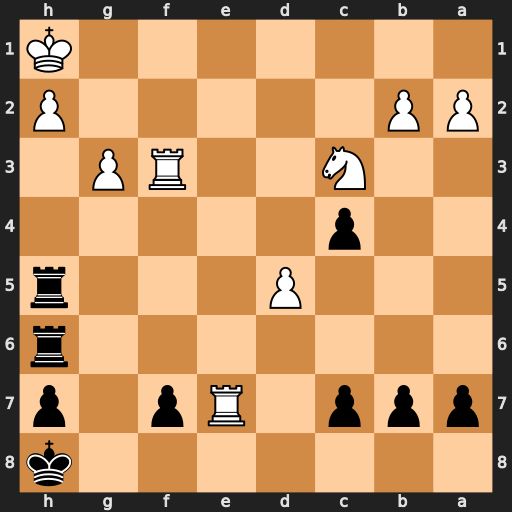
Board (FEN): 7k/ppp1Rp1p/7r/3P3r/2p5/2N2RP1/PP5P/7K
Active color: b
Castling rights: -
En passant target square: -
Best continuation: Rxh2+ Kg1 Rh1+ Kf2 R6h2+ Ke3 Re1+